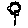
Label: flower